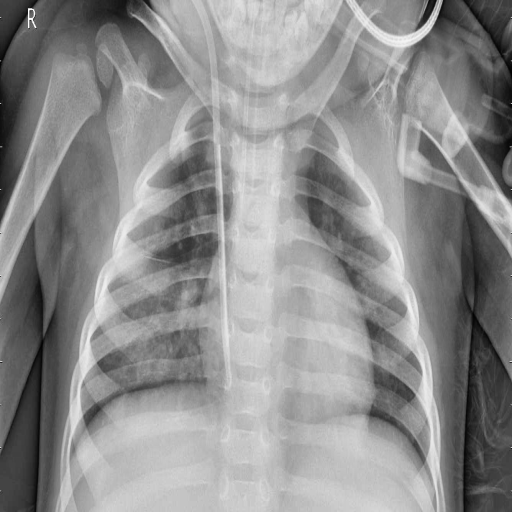
Finding: PNEUMONIA